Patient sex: M
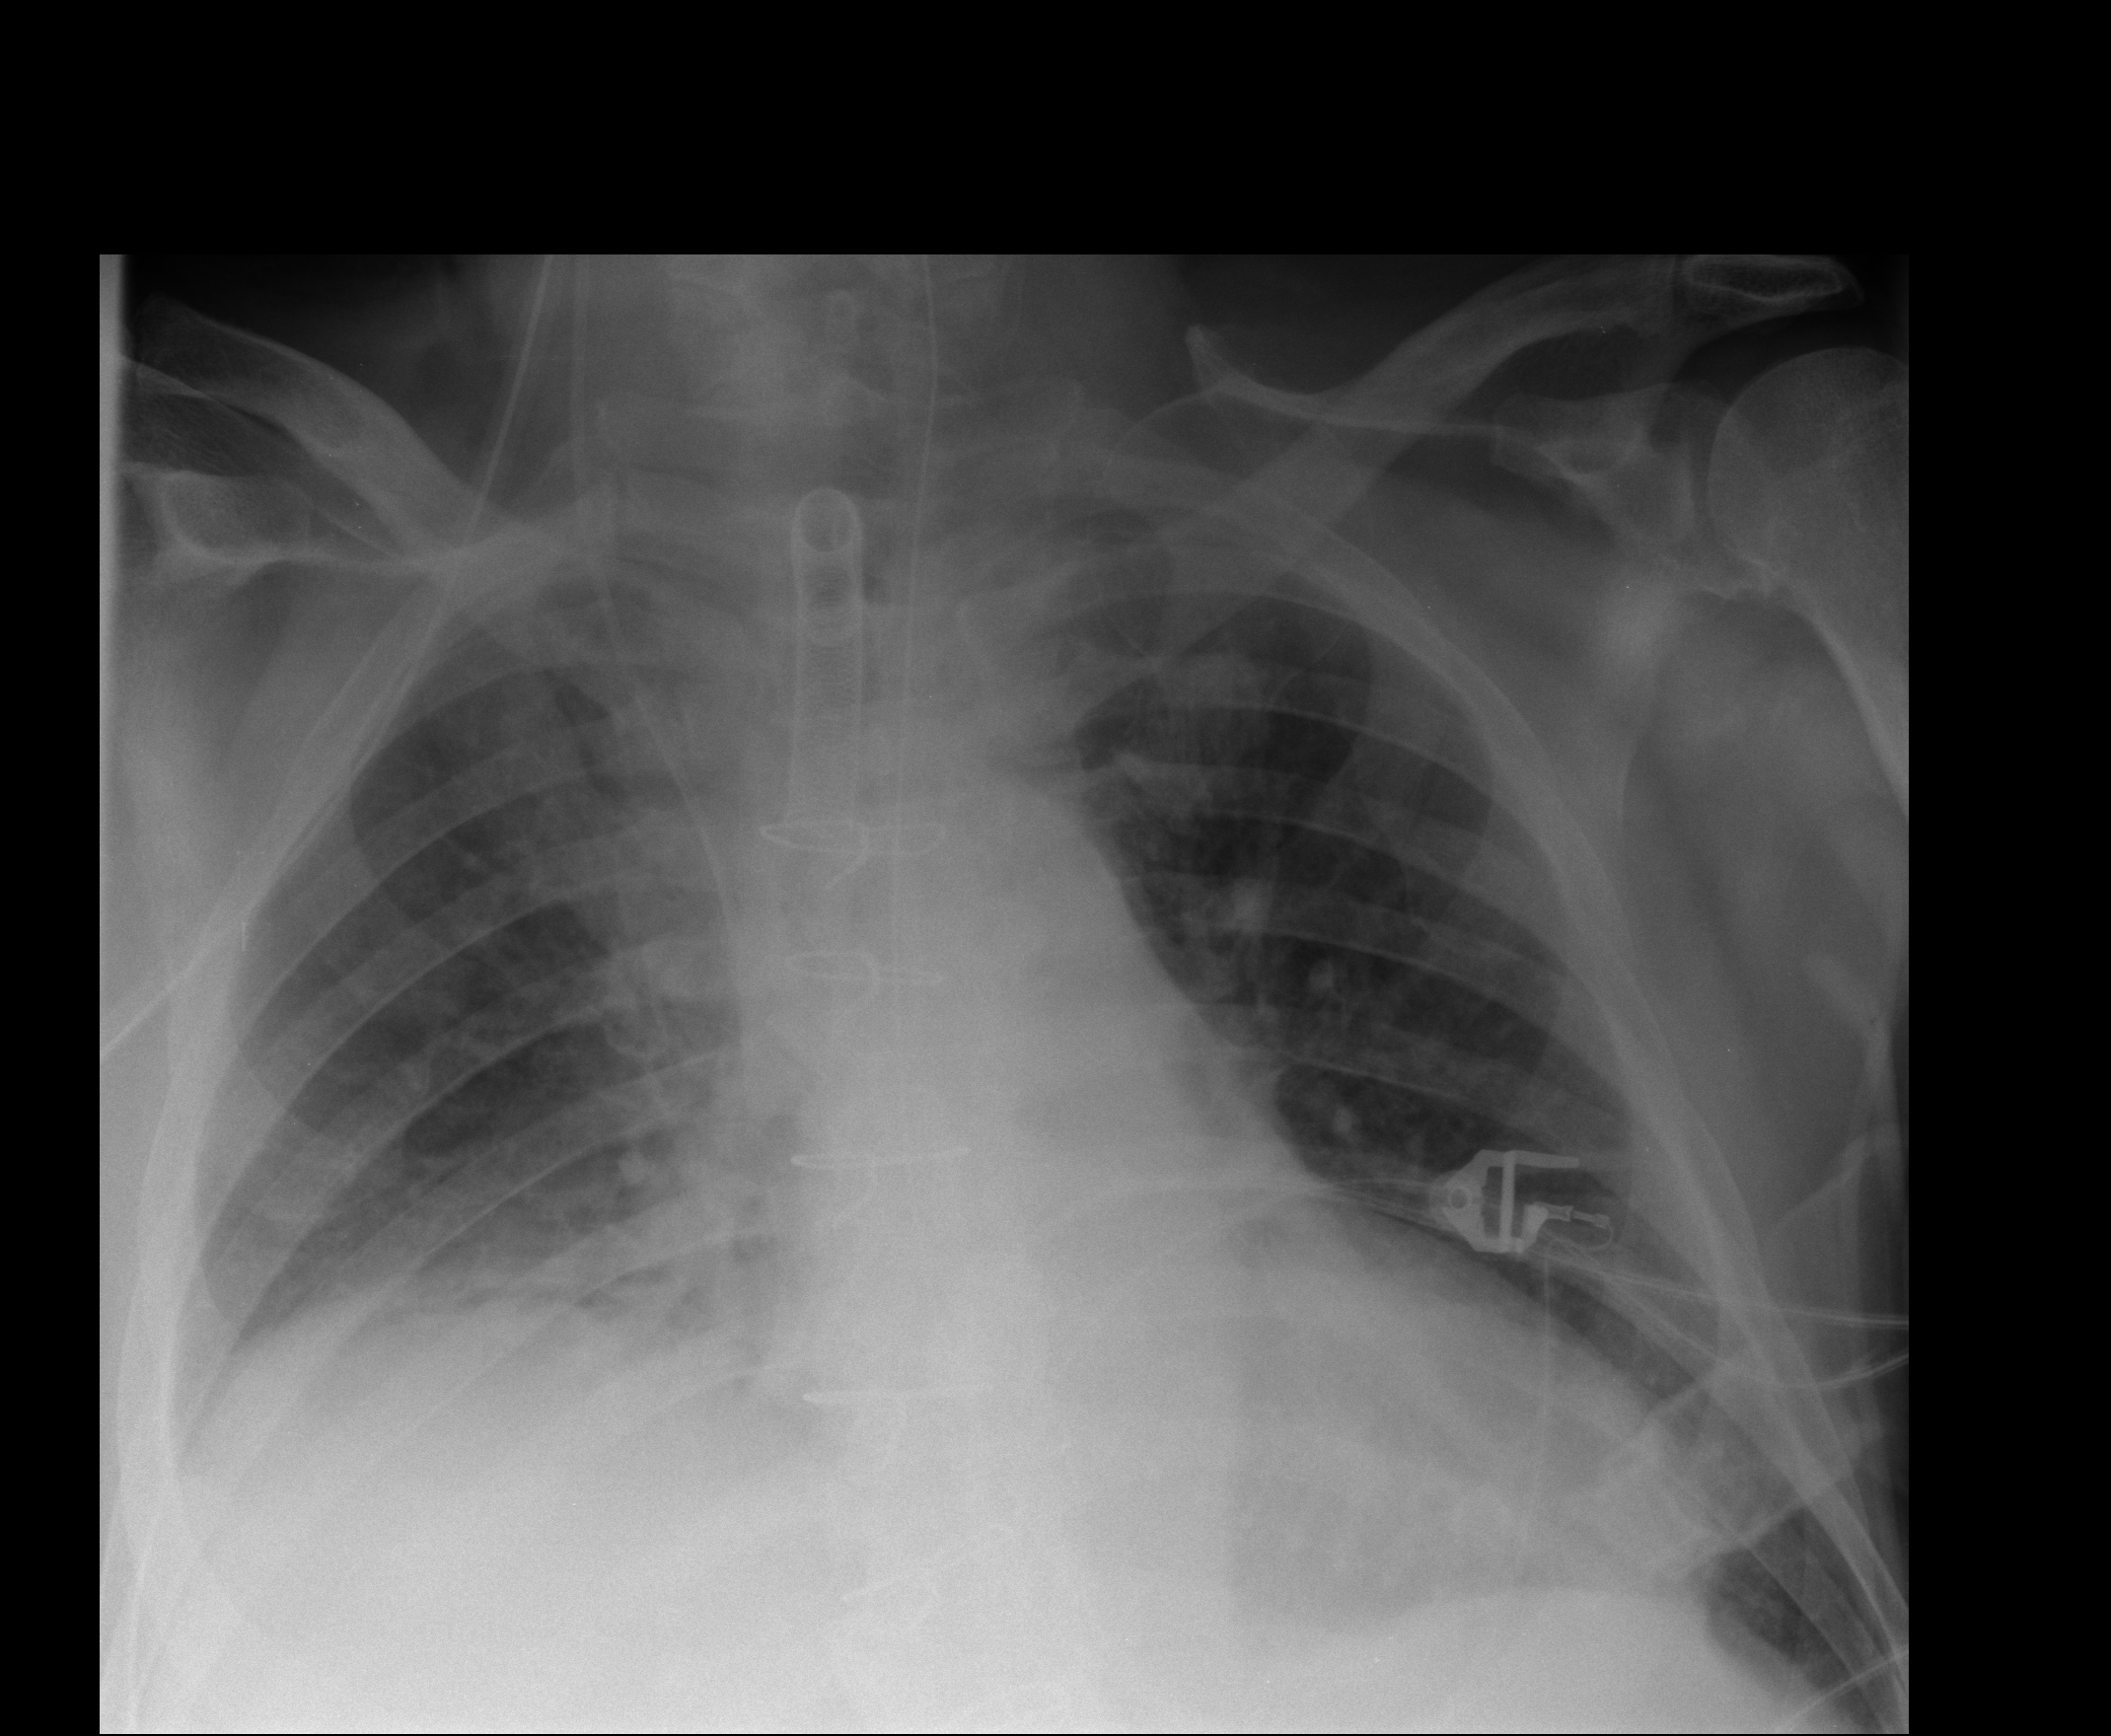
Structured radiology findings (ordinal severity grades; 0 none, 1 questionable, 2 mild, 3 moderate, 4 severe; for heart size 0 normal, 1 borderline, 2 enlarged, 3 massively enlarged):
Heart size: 1
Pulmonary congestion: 2
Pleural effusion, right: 0
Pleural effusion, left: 0
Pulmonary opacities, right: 1
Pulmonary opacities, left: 1
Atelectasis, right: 2
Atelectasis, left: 2